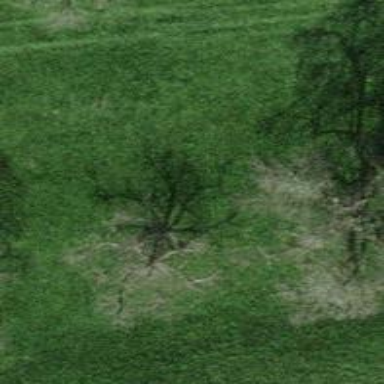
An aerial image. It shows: Broadleaved tree in natural setting.